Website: macys
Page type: customer-info-address
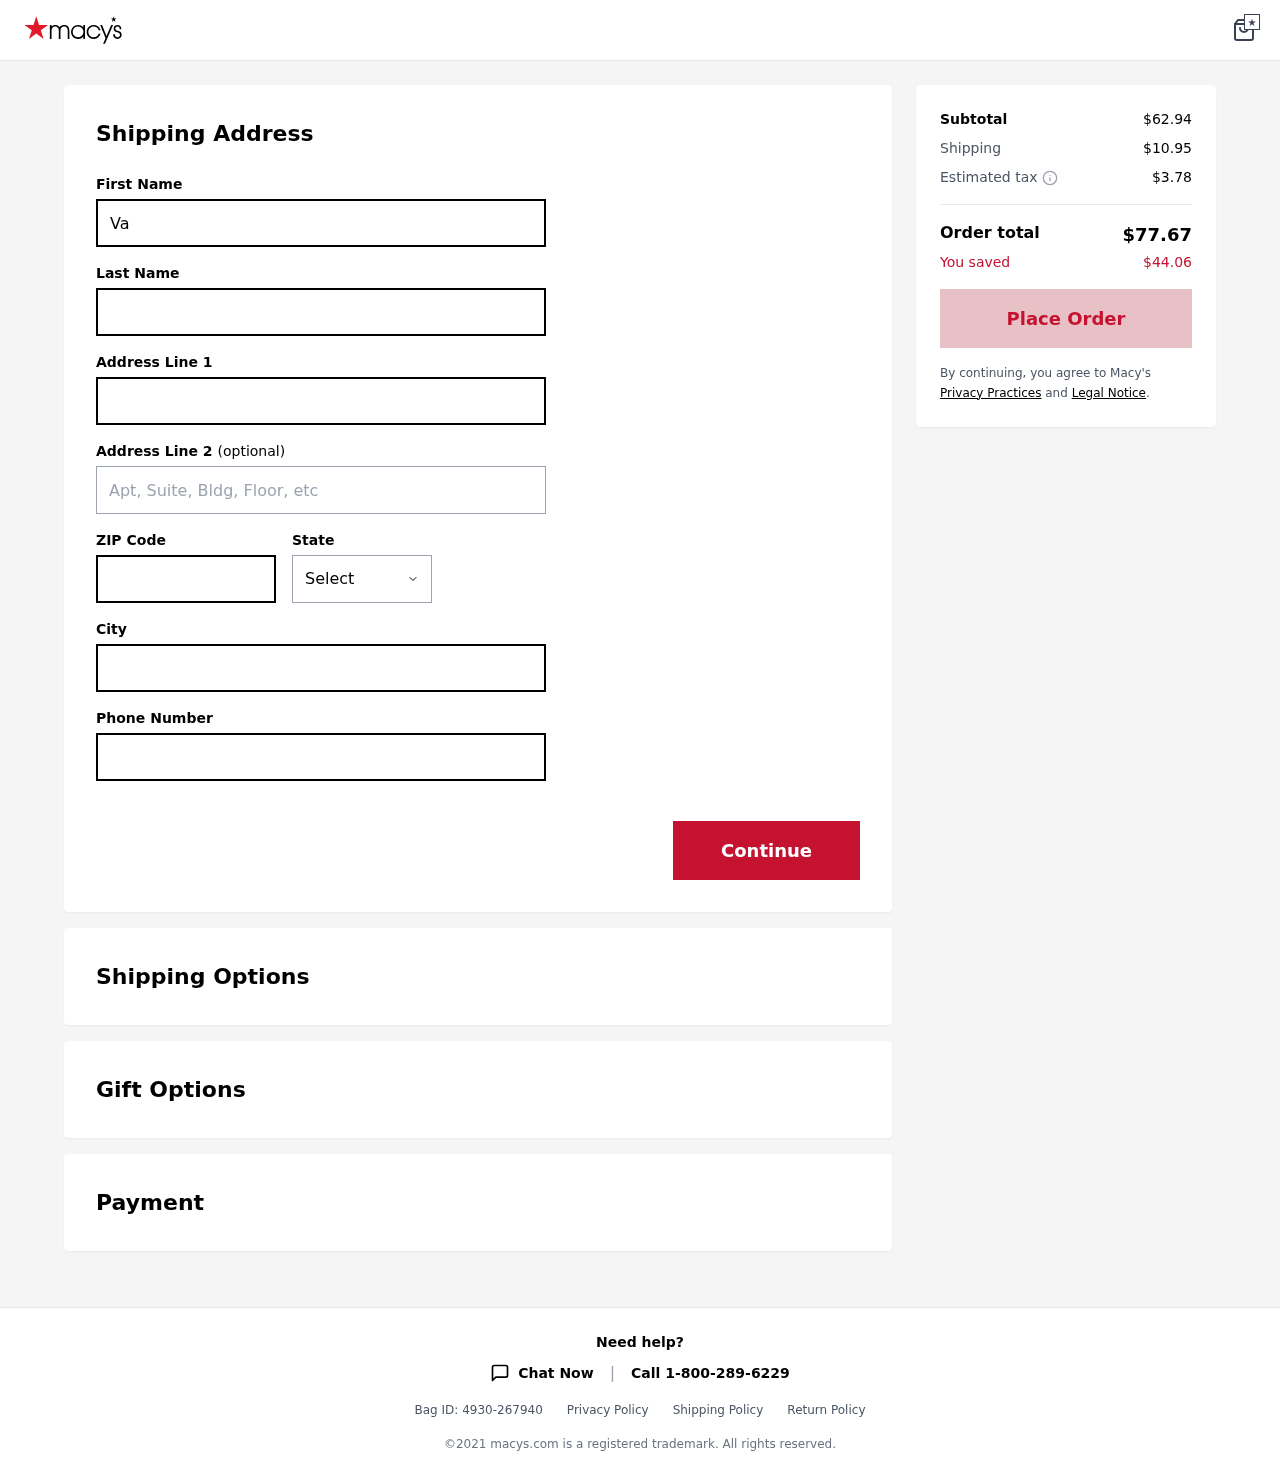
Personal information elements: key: PII_CITY
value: South Janetton
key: PII_FIRSTNAME
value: Valerie
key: PII_LASTNAME
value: Farmer
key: PII_PHONE
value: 6855421662
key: PII_POSTCODE
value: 81125
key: PII_STATE
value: MP
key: PII_STREET
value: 546 John View Suite 210
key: PII_STREET2
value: Apt. 273
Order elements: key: ORDER_SUBTOTAL
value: $62.94
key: ORDER_SHIPPING_COST
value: $10.95
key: ORDER_TAX
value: $3.78
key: ORDER_TOTAL
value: $77.67
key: ORDER_SAVINGS
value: $44.06